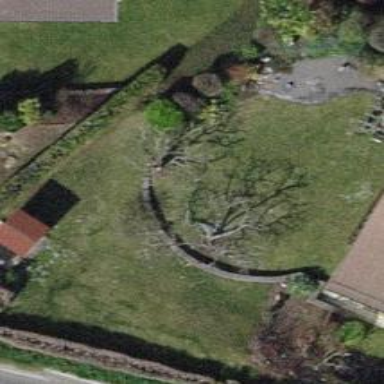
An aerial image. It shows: Garden with deciduous broadleaved trees.